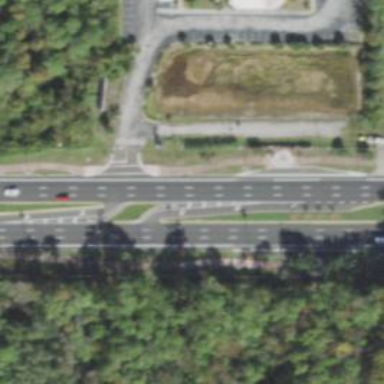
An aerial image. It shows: Trunk link road with asphalt surface.